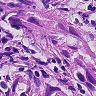
Metastatic tissue present: yes